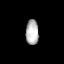
Tissue: lung
Cell type: Myeloid cells
Senescence score: 0.2059
Nuclear area (px): 319
Mean DAPI intensity: 179.687